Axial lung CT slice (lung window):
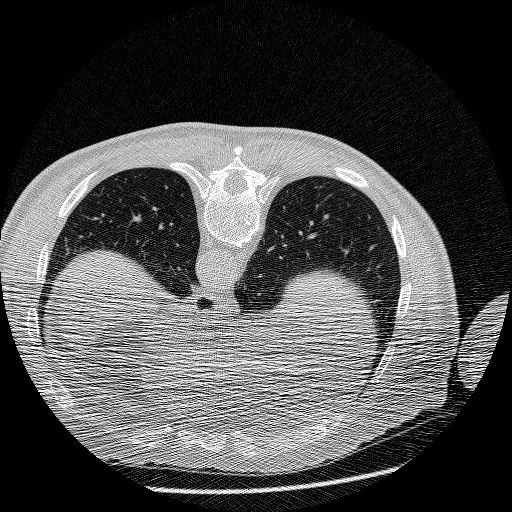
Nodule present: no